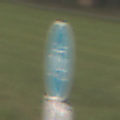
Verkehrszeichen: Radweg
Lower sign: RichtungsangabeDurchPfeile8
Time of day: SunriseSunset
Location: Outdoor (Nature)
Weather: Clear
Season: NotSpecified
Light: Natural